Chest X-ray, PA view. Patient: 45 years old, sex F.
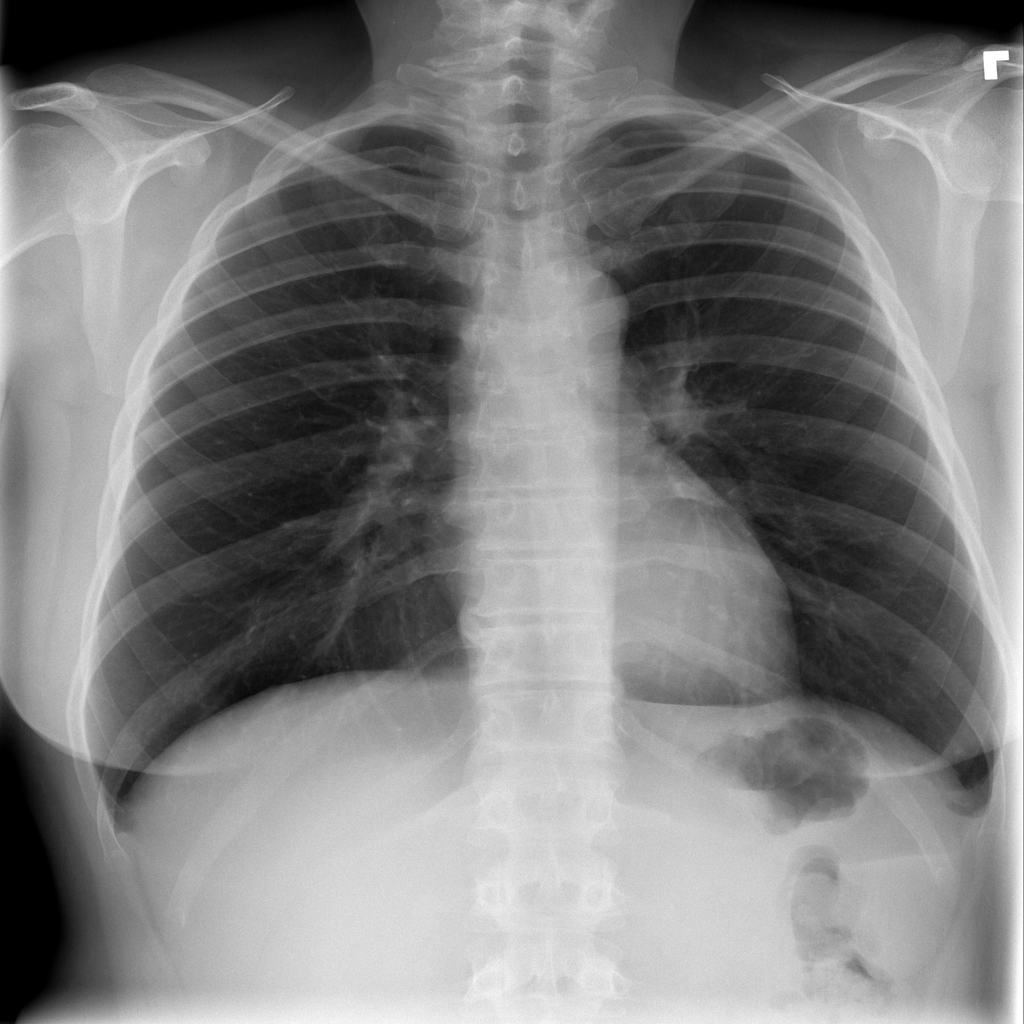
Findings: No Finding